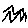
Label: zigzag